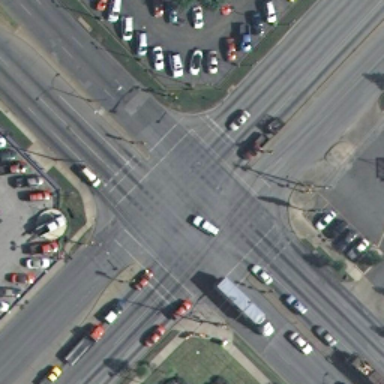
An intersection with many cars parked at the corners .